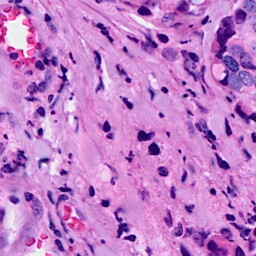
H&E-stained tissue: Breast